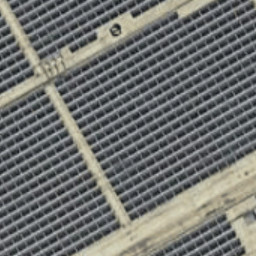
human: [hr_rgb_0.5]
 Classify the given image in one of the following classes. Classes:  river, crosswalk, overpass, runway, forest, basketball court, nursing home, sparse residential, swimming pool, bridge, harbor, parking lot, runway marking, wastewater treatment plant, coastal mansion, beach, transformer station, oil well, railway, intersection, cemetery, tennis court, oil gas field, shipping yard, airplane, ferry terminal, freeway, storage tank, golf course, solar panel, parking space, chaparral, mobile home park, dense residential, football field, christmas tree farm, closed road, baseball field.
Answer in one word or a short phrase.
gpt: solar panel